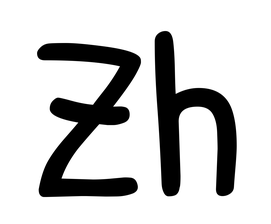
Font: PatrickHand-Regular